Aerial crown-view tile of a tropical tree (Barro Colorado Island, Panama), acquired 20250512:
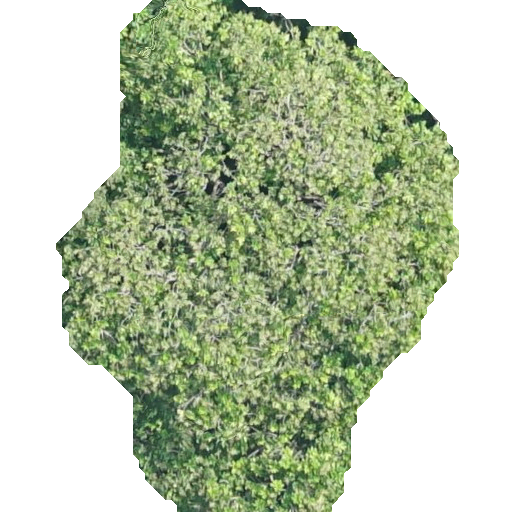
Species: Anacardium excelsum
GBIF accepted scientific name: Anacardium excelsum
Crown area: 222.02 m²